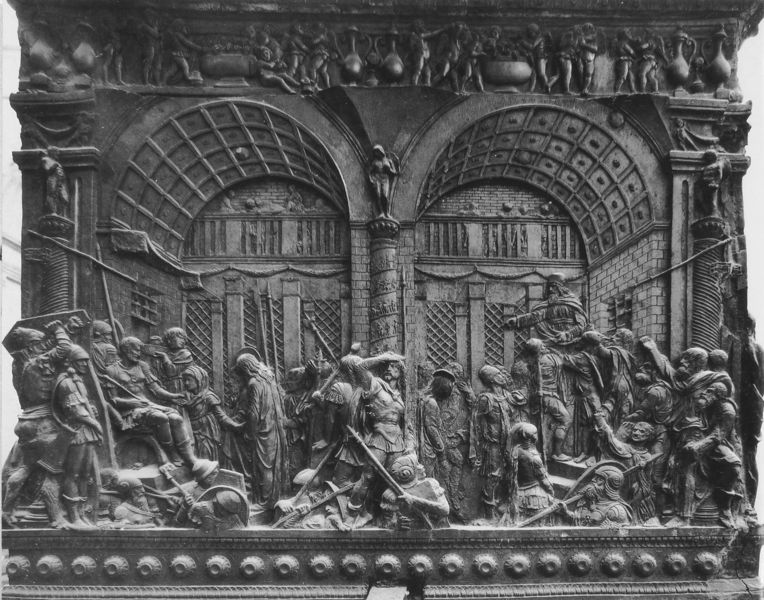
Titel: Reliefs der Passionskanzel
Künstler: Donatello
Standort: Florenz, S. Lorenzo (EU - I - Toskana)
Schlagwörter: kampf, mann, menschen, männer, szene, säule, säulen, gebäude, stein, tod, kirche, skulptur, vase, balkon, relief, ernte, hof, krieg, schlacht, könig, soldaten, büste, geländer, schild, kreuz, waffen, helm, herrscher, ritter, rom, fries, speer, speere, jünger, christen, netz, garu